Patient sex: F
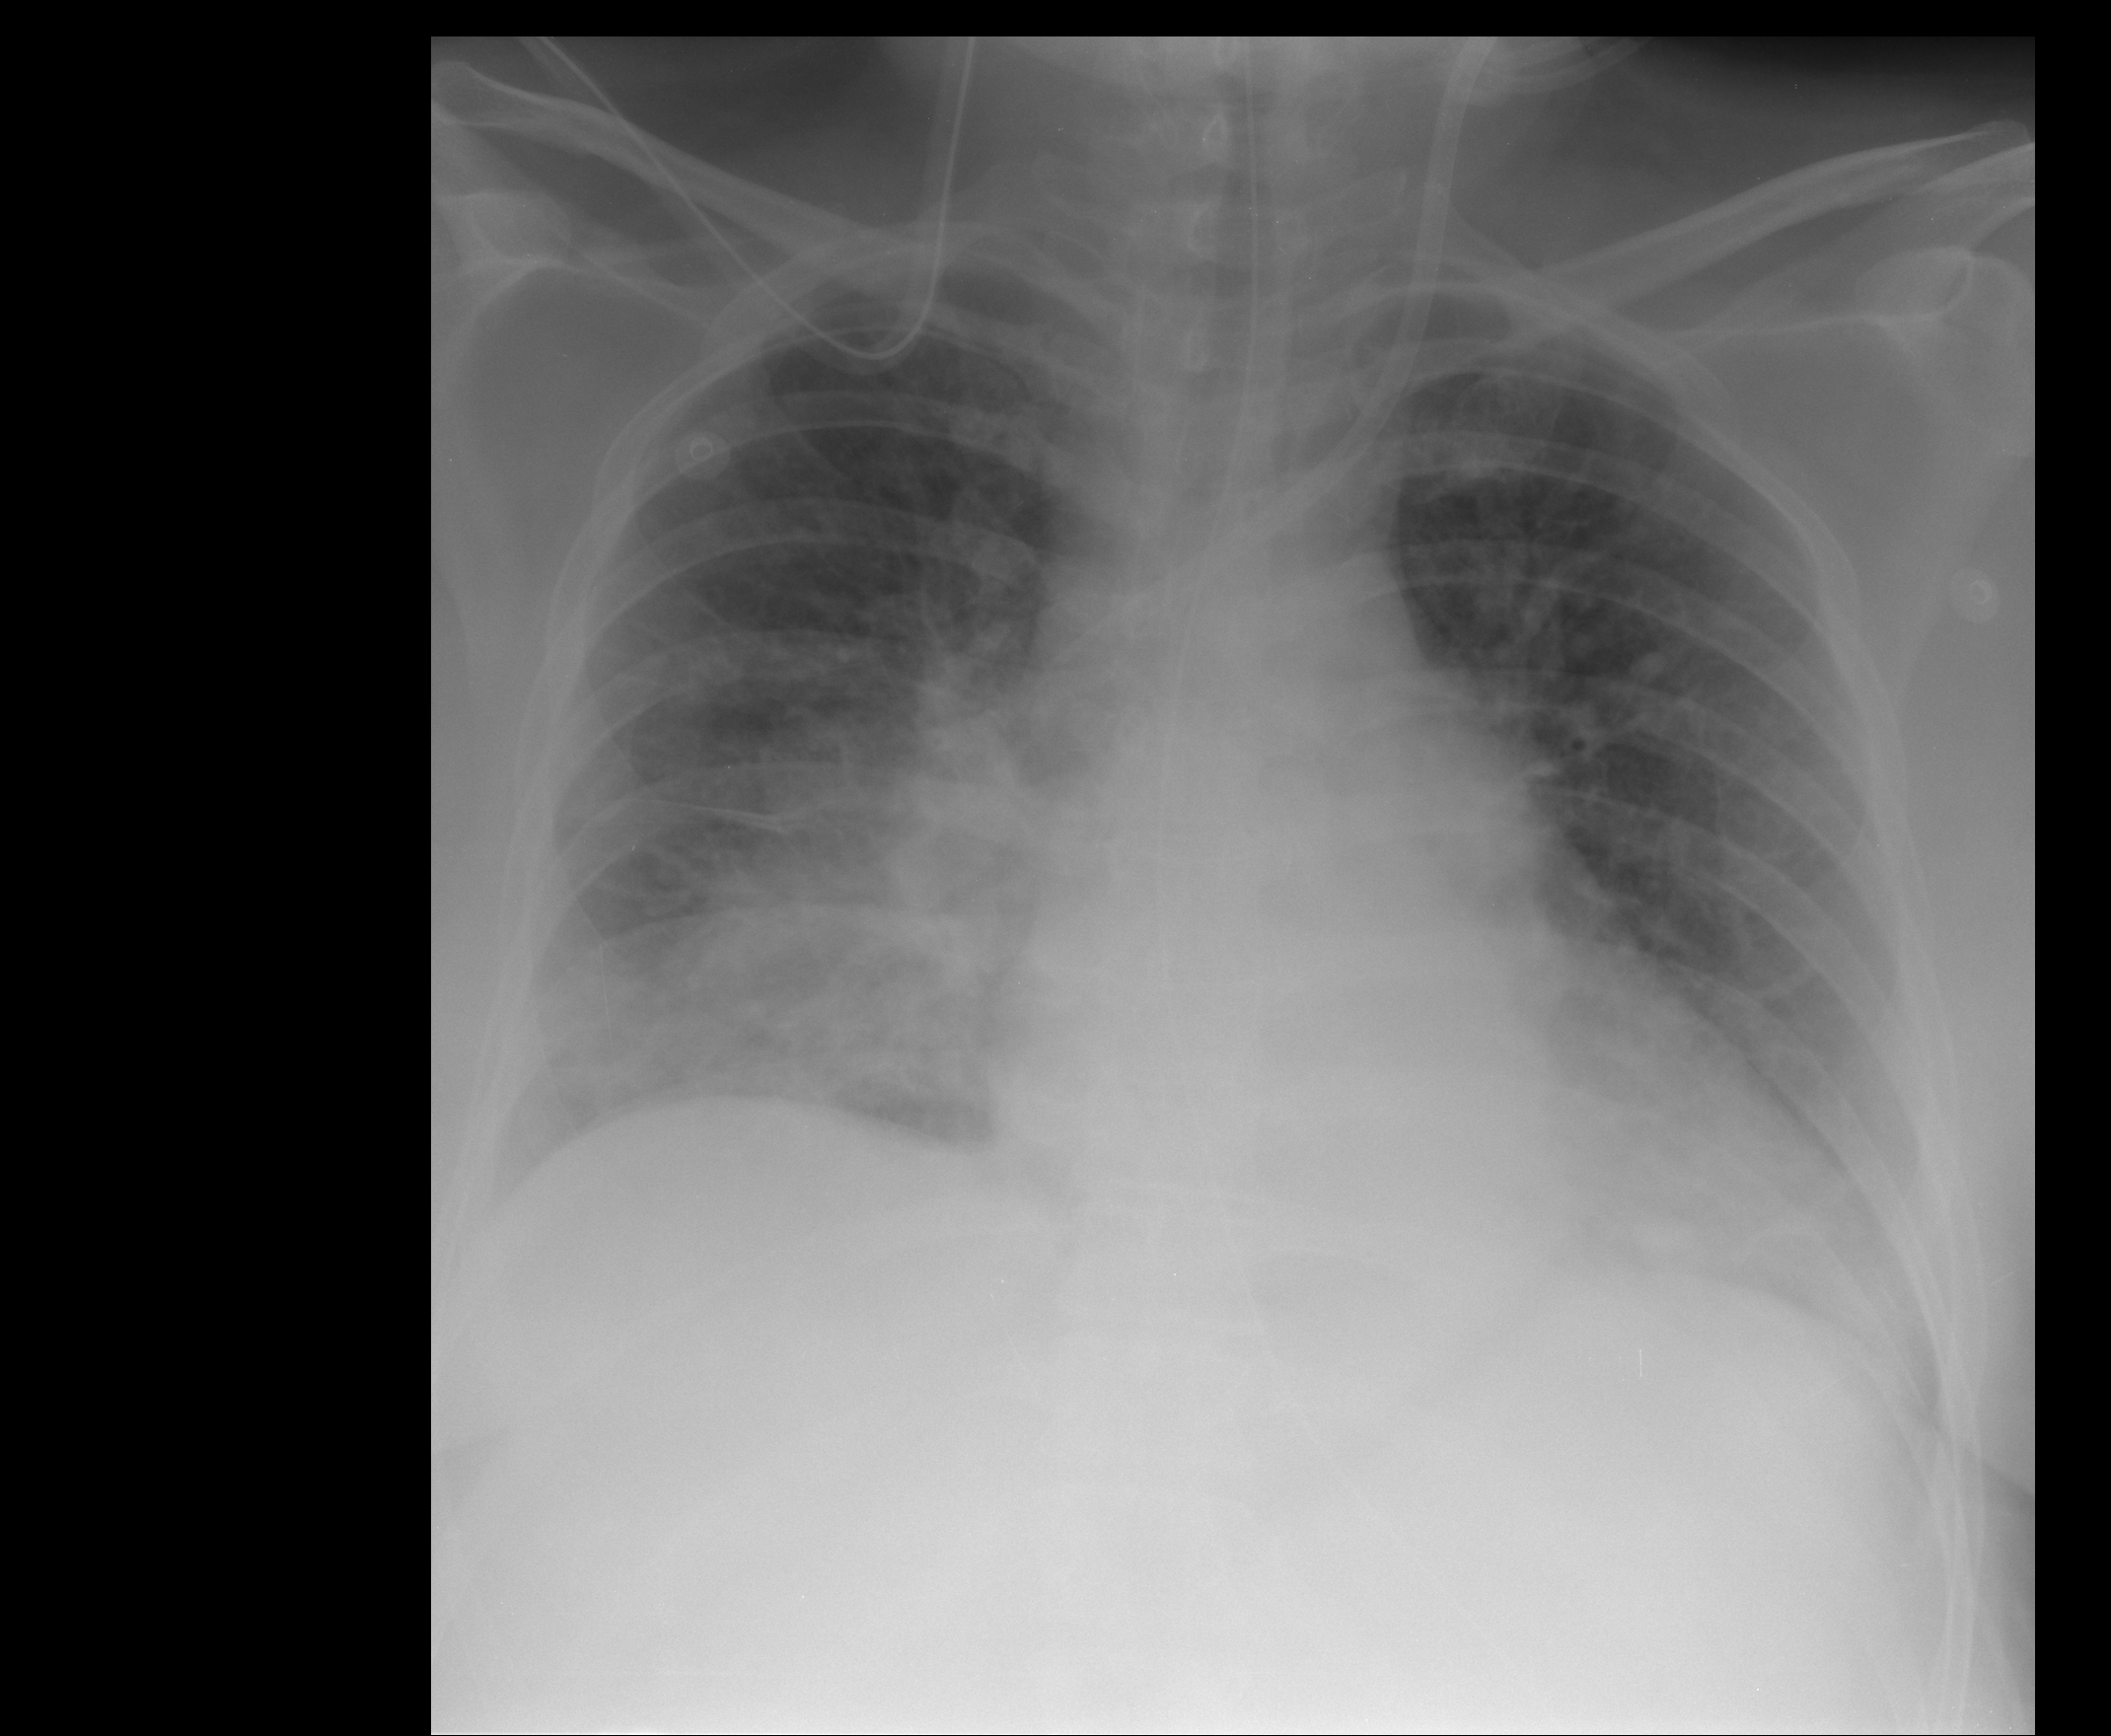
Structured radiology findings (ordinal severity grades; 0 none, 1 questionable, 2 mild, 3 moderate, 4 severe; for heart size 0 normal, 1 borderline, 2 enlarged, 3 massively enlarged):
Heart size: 2
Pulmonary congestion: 3
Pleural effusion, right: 2
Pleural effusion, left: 2
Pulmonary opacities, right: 3
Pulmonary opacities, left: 2
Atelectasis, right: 3
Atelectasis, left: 2